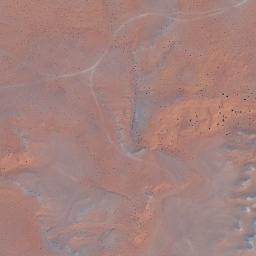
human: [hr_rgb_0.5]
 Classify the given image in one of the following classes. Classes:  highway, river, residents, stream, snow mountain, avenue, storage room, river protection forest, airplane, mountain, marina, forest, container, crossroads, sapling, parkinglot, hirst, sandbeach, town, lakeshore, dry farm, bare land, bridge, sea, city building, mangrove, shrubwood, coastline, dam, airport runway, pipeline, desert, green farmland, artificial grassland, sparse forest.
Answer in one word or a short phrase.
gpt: desert